Field crop: tomato
Growth stage: 1
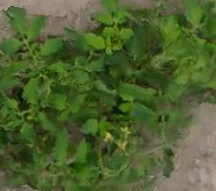
Species: tomato